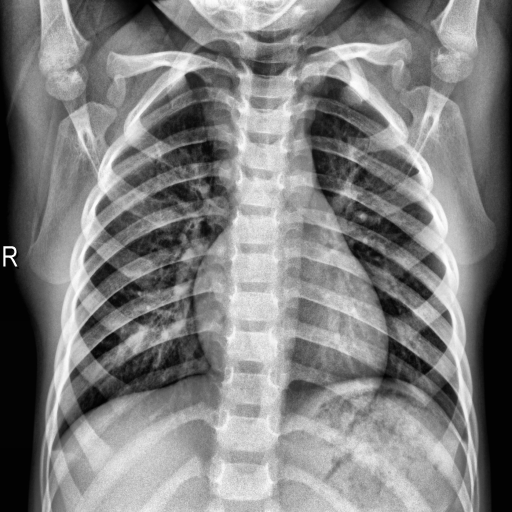
Finding: NORMAL